Question: I'm trying to make a ROC curve using 'plotly.js' with the values obtained in R.
In 'plotly', I have to fill out the values(x-axis, y-axis) to make a plot.
But, I don't know how to get the values when I use Logistic Regression function 'glm' or 'multinom'(in 'nnet' packages).
'''
df <- data.frame(age = c(10, 20, 30, 40, 50),height = c(150, 161, 141, 155, 180), house = c("0", "0", "0", "1", "1"))
smp_size <- floor(nrow(df) * (0.6))
train_idx <- sample(seq_len(nrow(df)), size = smp_size)
train <- df[train_idx, ]
validation <- df[-train_idx, ]
validation_x <- validation[c("age", "height")]
validation_y <- validation[["house"]]
m <- glm(house ~ age + height, data = train, family = 'binomial')
y_pred <- predict(m, validation_x)
library(plotROC)
plotROC(validation_y, y_pred)
'''

I want to know how to get the values of x-axis(FPR) and y-axis(TPR) in ROC curve
thank you.
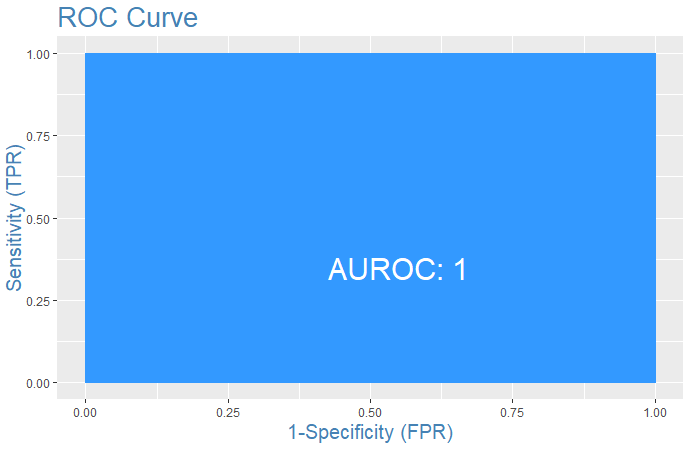
Answer: Use the function 'roc()' in package 'pROC':
'''
# install.packages("pROC")
library(pROC)
my.roc <- roc(validation_y, y_pred)
'''
'roc()' returns a list recording specificities(x-axis), sensitivities(y-axis), thresholds, AUC, and other information. You can use '$' to extract them:
'''
my.roc$specificities
my.roc$sensitivities
'''